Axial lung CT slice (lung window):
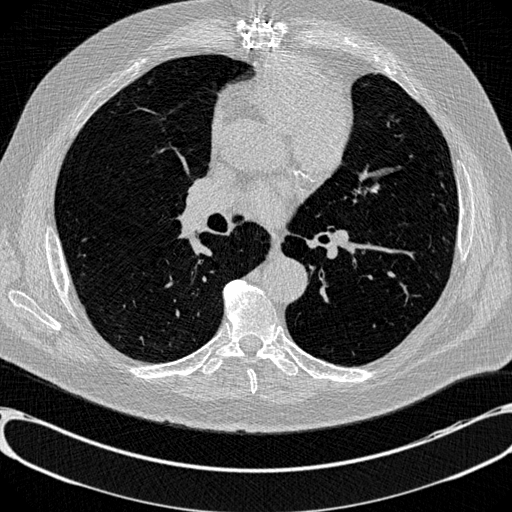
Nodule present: no